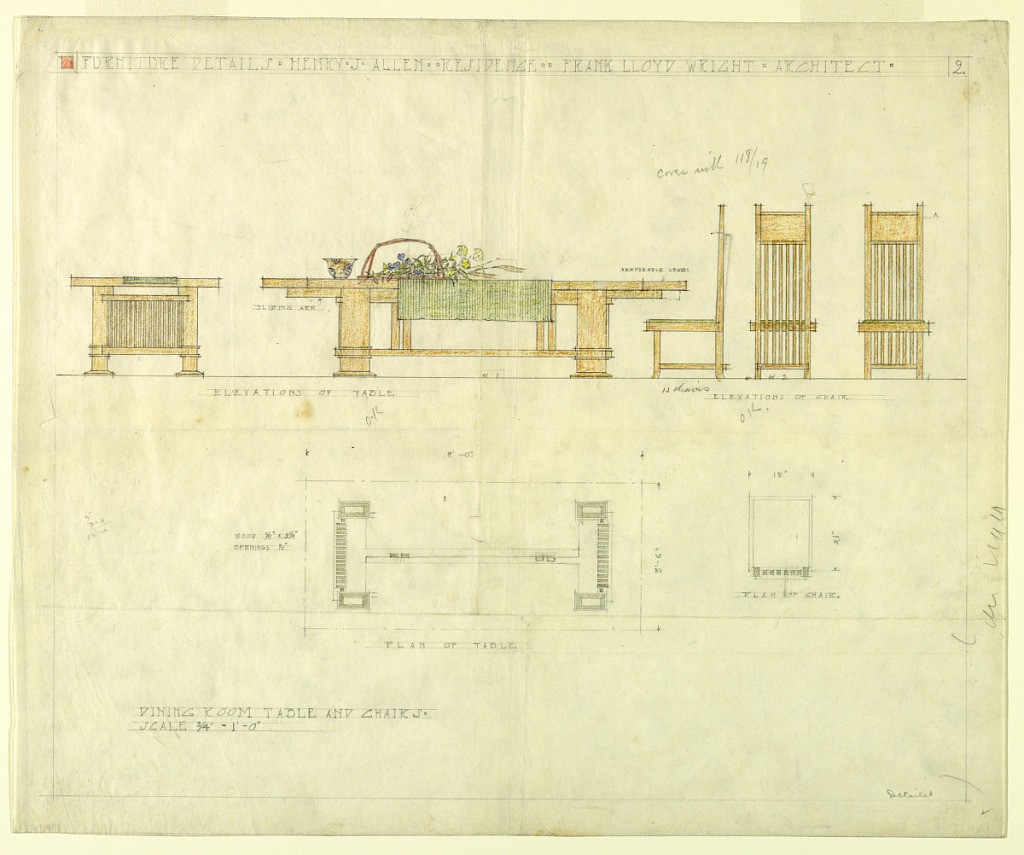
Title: Dining Room Table and Chairs, Henry J. Allen Residence, Wichita, Kansas
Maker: Frank Lloyd Wright, American, 1867–1959
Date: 1917
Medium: Graphite, color pencil on cream tracing paper
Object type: Drawing
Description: Sheet divided into upper and lower sections. In upper part, from left to right: elevation views of table, one from side and other from front. A green cloth, floral arrangement, and bowl sit atop table. Elevation views from side, back and front of slatted, high-backed side chair cushions. Lower part shows plan of table and side chair.